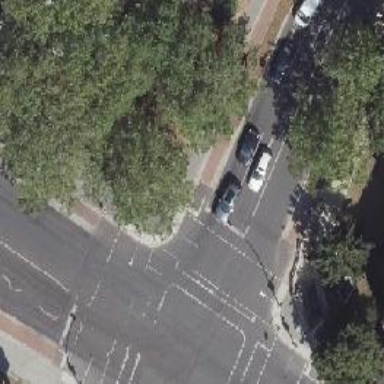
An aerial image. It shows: Tertiary road with asphalt surface. There is cycle track on both sides of the road with no stopping parking conditions.